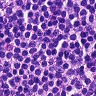
Metastatic tissue present: no